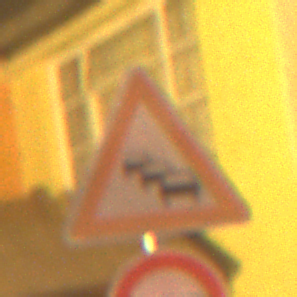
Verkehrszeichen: Stau
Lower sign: Ueberholverbot
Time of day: Night
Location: Outdoor (Urban)
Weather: Clear
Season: NotSpecified
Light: Artificial